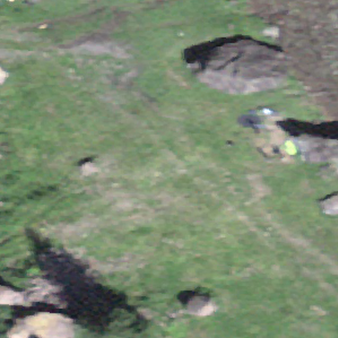
Label: bouldering_area